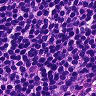
Metastatic tissue present: no